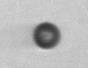
Label: bead